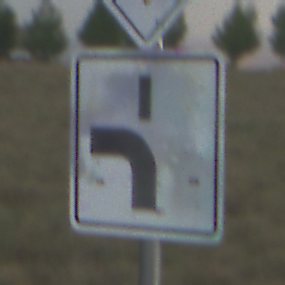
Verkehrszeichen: VerlaufVorfahrtsstrasse5
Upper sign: Vorfahrtsstrasse
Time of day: Night
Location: Outdoor (Nature)
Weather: Overcast
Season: NotSpecified
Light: Artificial